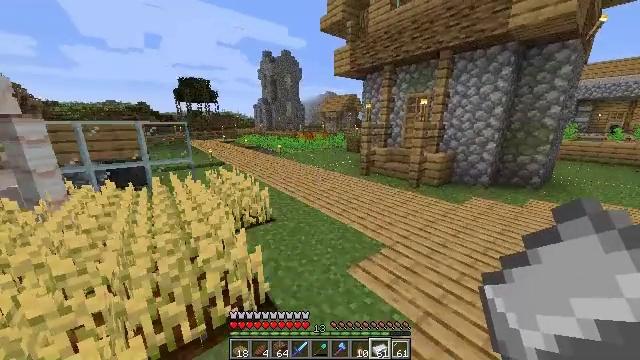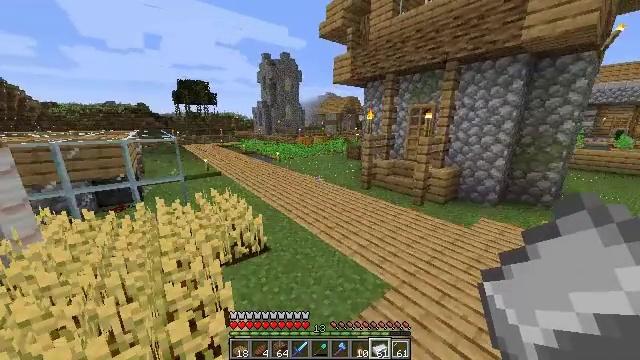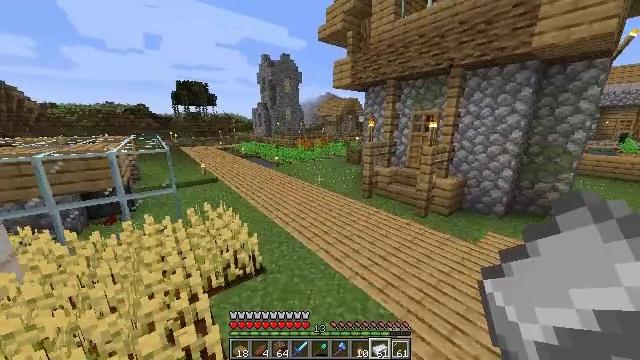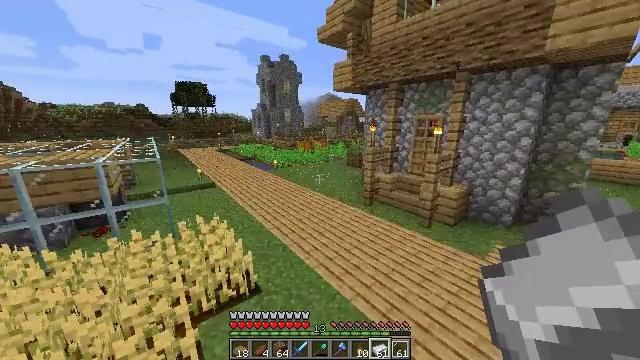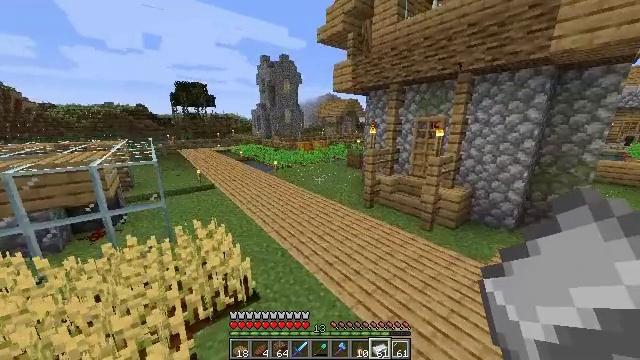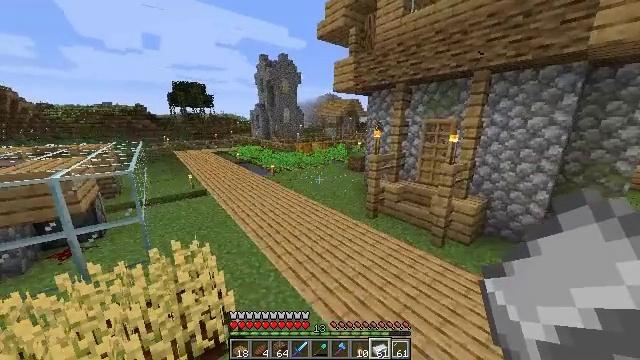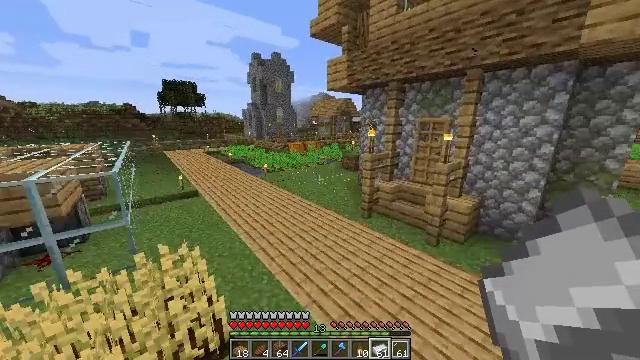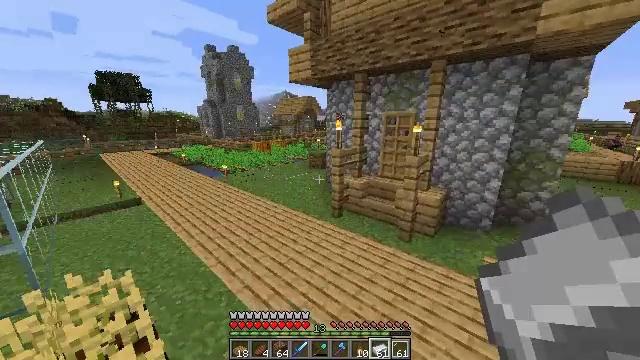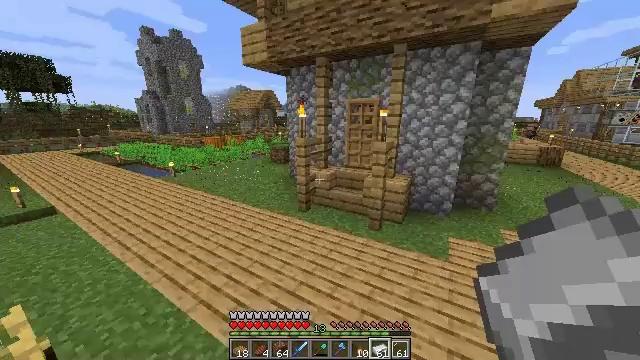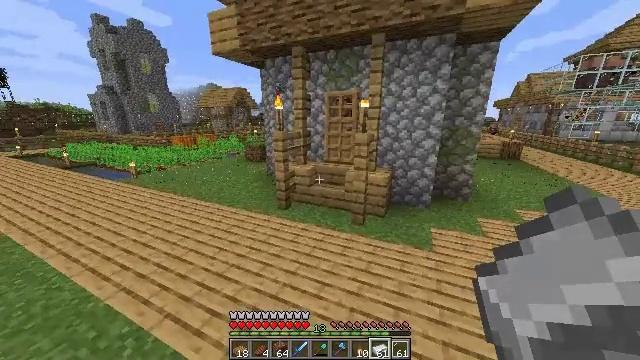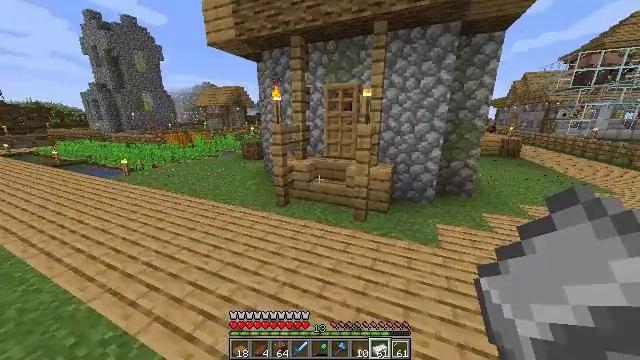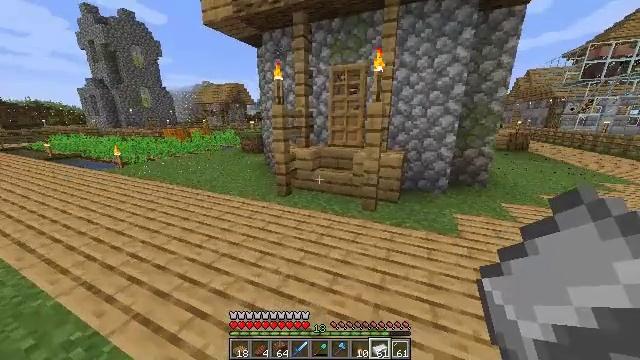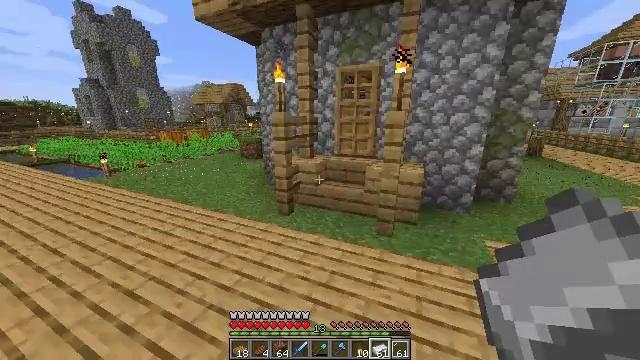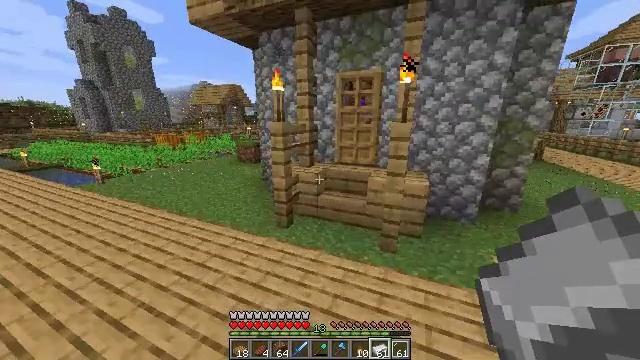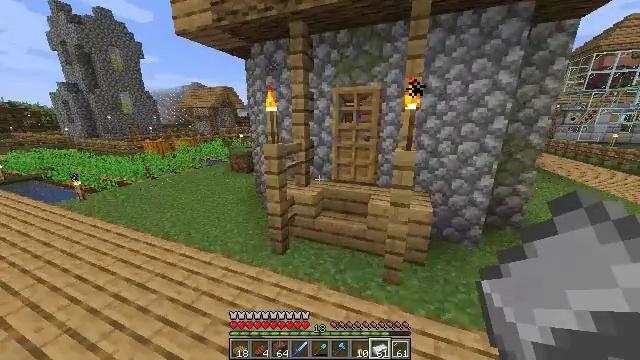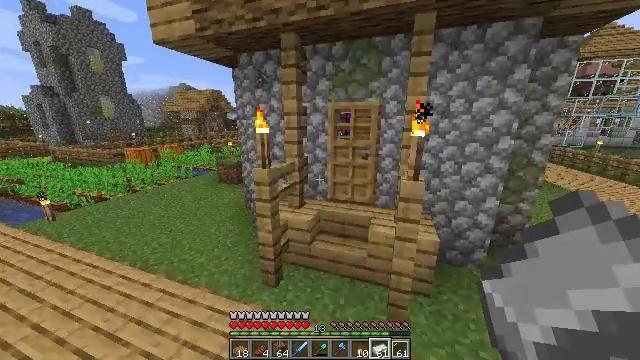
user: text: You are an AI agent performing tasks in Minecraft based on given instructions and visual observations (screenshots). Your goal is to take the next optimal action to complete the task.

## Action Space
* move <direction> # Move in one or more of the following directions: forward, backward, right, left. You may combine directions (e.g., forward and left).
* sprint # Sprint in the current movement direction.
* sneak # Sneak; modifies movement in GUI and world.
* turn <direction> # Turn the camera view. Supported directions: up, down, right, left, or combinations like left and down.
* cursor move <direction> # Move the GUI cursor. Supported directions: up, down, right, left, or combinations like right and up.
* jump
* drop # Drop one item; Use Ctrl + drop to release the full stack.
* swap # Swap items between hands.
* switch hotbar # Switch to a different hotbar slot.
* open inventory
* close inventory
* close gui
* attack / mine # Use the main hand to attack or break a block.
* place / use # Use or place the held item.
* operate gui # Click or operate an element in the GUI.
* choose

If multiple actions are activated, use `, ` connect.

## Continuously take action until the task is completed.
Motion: motion action
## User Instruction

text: Put gold and redstone in the crafting grid to craft a clock.
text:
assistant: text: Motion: move forward, jump
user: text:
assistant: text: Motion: move forward, jump
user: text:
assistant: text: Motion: move forward, jump
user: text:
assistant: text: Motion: move forward, jump
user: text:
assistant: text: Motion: move forward, jump
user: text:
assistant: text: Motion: move forward, turn right, jump
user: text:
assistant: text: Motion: move forward, turn right, jump
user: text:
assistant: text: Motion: move forward, turn right, jump
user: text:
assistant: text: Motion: move forward, sprint, turn right, jump
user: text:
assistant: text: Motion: move forward, sprint, jump
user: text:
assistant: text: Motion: move forward, sprint, jump
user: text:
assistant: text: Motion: move forward, jump
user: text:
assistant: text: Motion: move forward, jump
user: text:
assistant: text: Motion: move forward, turn right, jump
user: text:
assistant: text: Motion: move forward, turn right, jump
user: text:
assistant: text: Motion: move forward, turn right and up
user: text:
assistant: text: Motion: move forward, turn right
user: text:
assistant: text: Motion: move forward, turn right
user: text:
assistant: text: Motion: move forward, turn right
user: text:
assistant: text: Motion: move forward, sprint
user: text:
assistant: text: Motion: move forward, sprint
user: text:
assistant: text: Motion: move forward, sprint
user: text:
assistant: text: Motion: move forward, sprint
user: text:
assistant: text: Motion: move forward, turn right
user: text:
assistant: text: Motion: move forward, turn right
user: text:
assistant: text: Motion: move forward, turn right
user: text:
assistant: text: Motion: move forward, use / place
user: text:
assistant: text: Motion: move forward, use / place
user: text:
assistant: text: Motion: move forward, turn right, use / place
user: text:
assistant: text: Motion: move forward, turn right